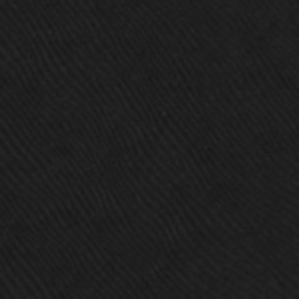
Label: frost